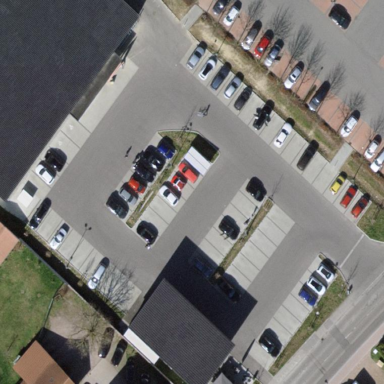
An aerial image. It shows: Parking area with asphalt surface.